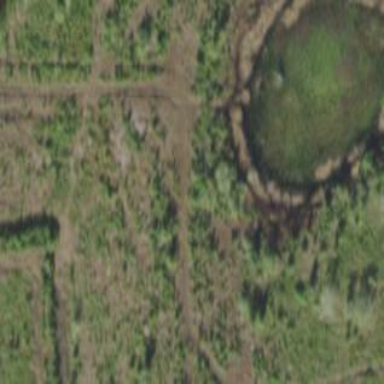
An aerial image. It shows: Marshy wetland area.